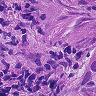
Metastatic tissue present: yes